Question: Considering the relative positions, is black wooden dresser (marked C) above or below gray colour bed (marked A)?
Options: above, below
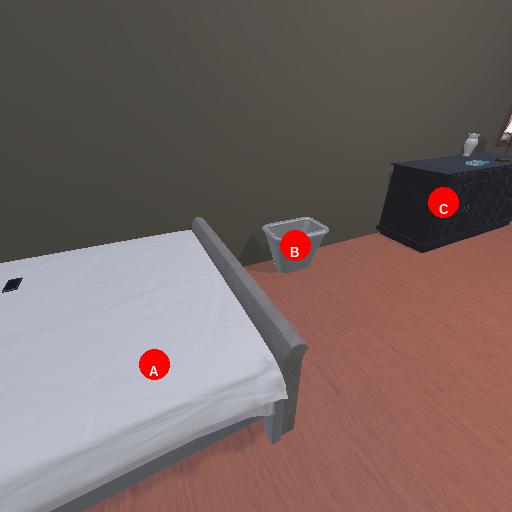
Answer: above